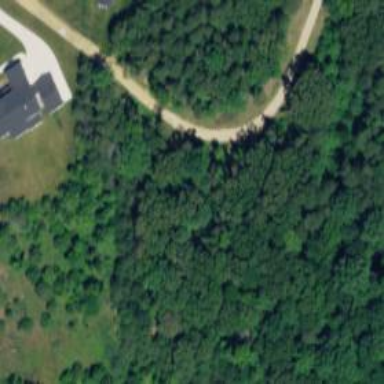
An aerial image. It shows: Track road.